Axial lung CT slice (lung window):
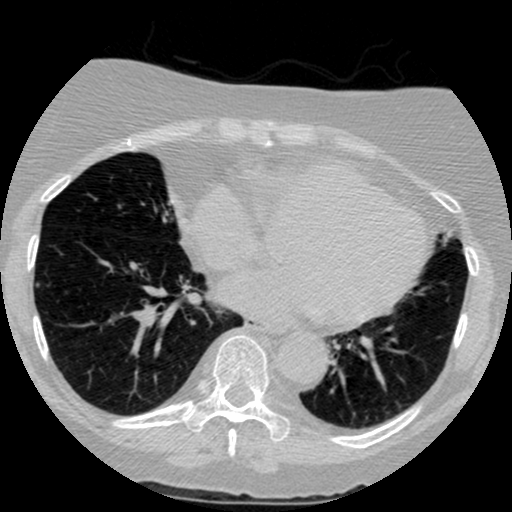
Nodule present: yes
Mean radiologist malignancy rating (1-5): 2